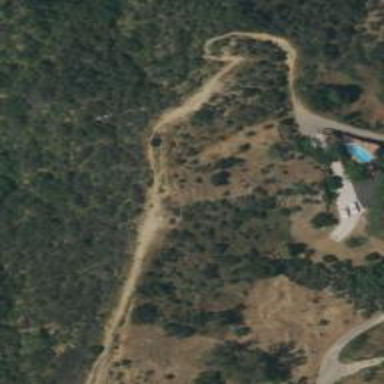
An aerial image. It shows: Path.